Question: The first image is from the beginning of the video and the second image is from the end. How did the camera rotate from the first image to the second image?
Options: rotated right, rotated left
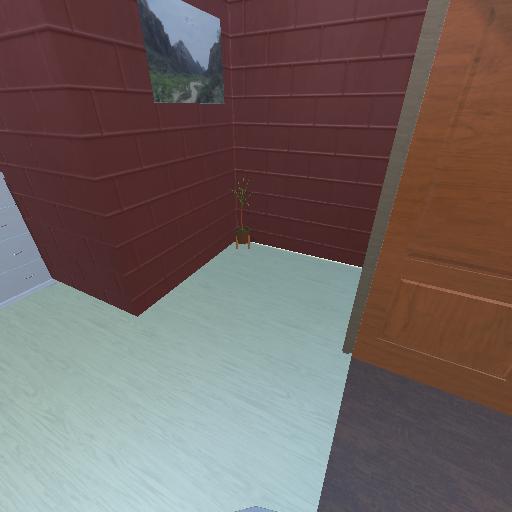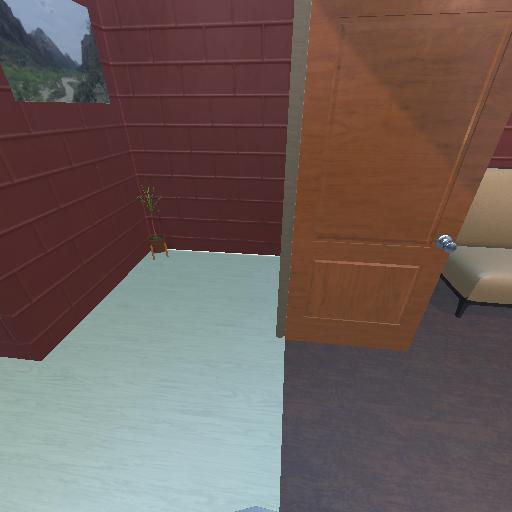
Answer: rotated right